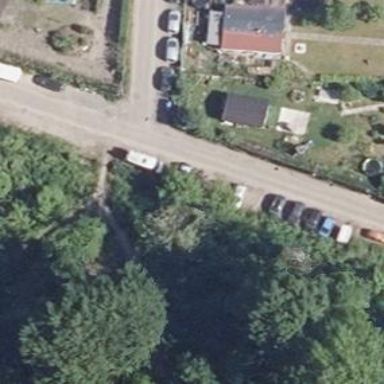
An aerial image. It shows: Plot in the allotments.